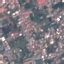
Land use / land cover class: Residential